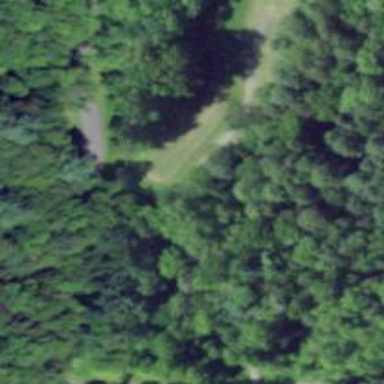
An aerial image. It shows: Golf tee.